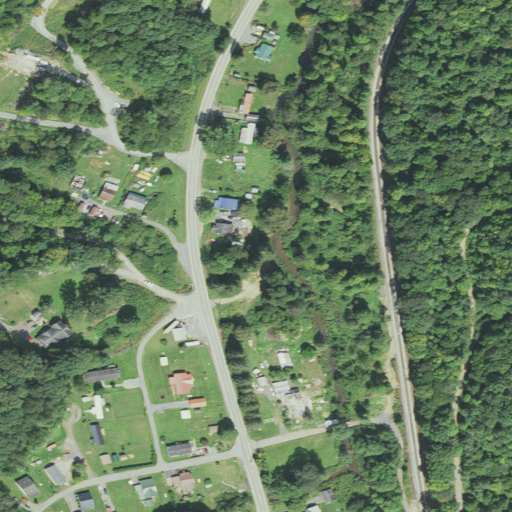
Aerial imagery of valley in West Virginia named Gould Hollow containing deciduous forest, low intensity development, open development, medium intensity development, and grassland